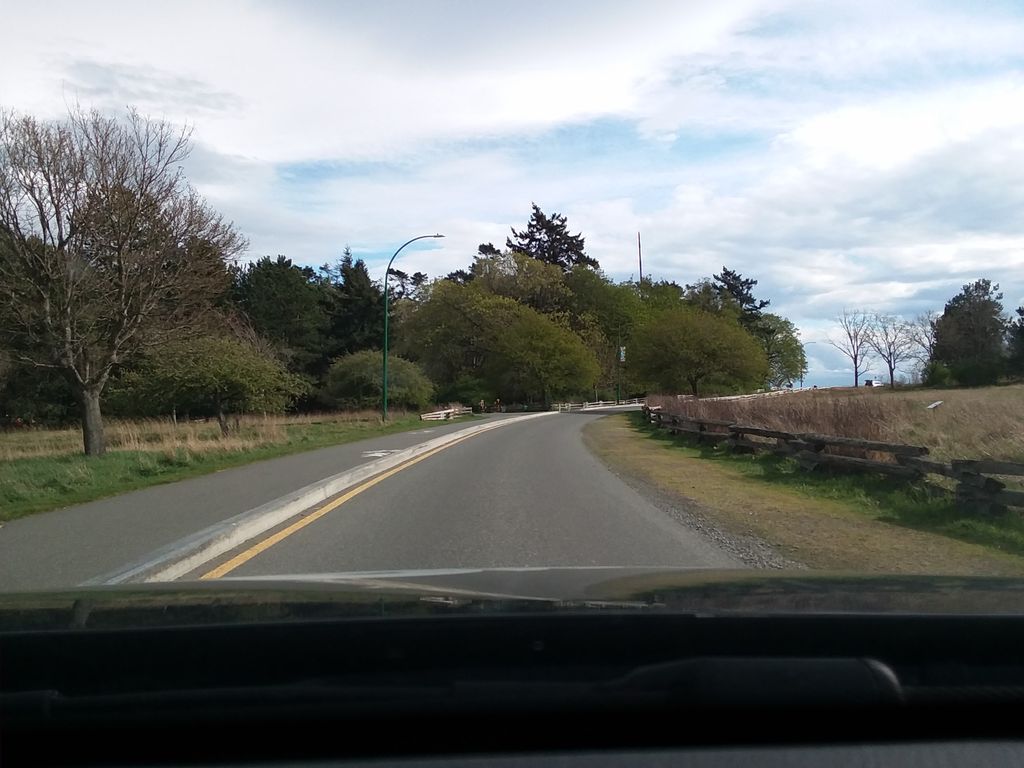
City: victoria